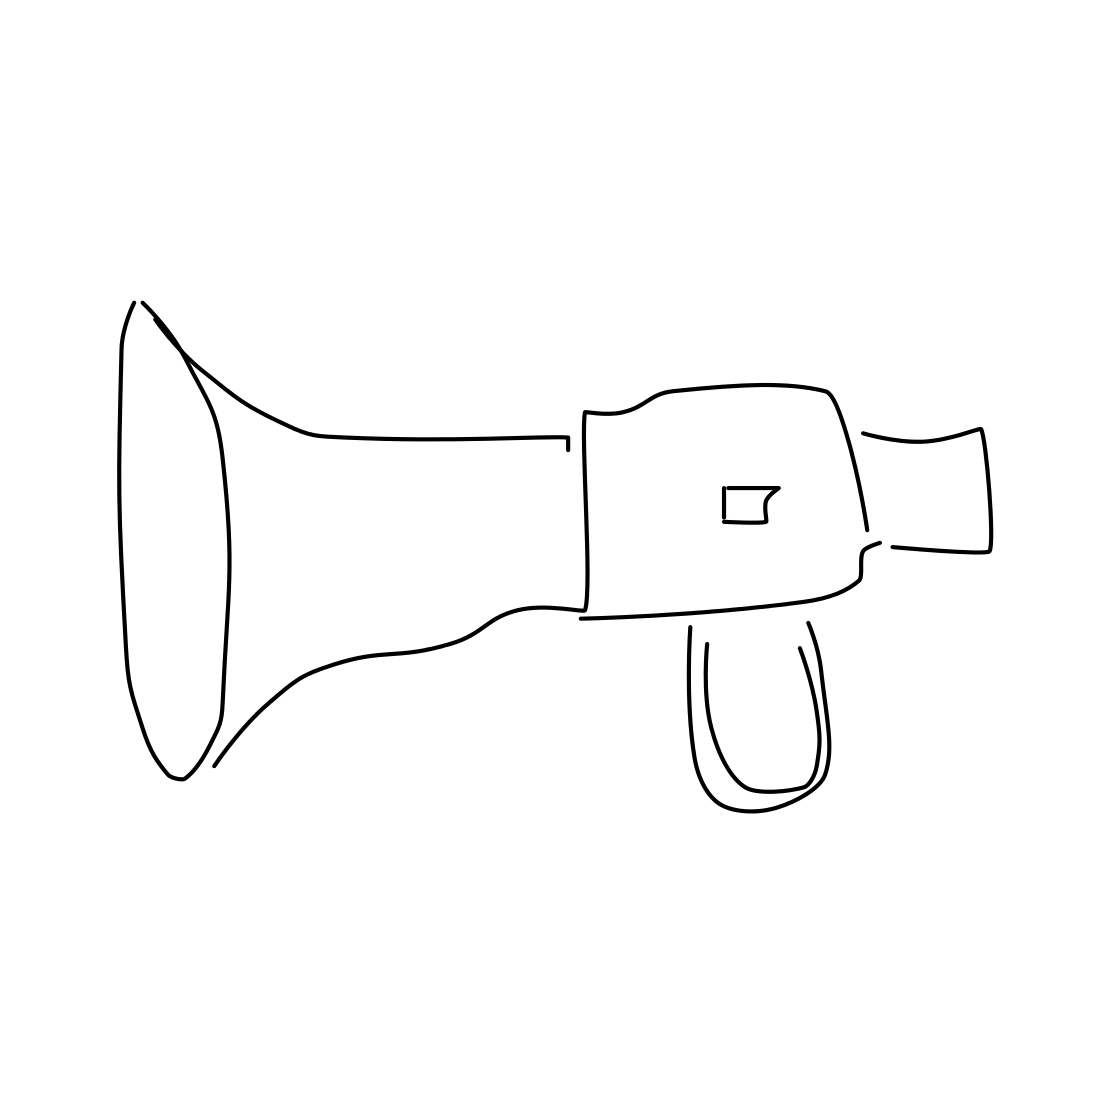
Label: megaphone